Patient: sex M, age 79
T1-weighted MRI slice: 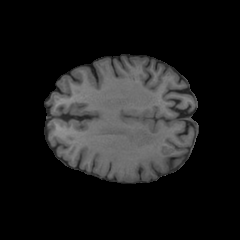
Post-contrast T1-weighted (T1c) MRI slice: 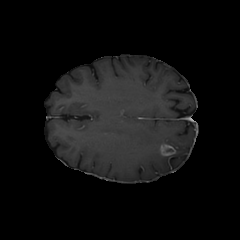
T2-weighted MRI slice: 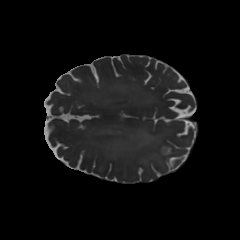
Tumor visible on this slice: yes
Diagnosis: Glioblastoma, IDH-wildtype
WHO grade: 4